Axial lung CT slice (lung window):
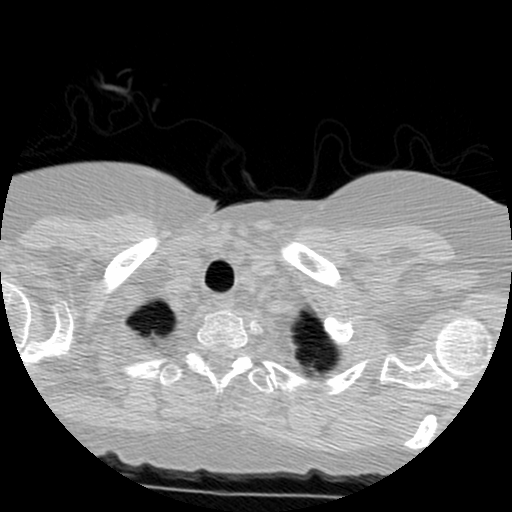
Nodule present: no